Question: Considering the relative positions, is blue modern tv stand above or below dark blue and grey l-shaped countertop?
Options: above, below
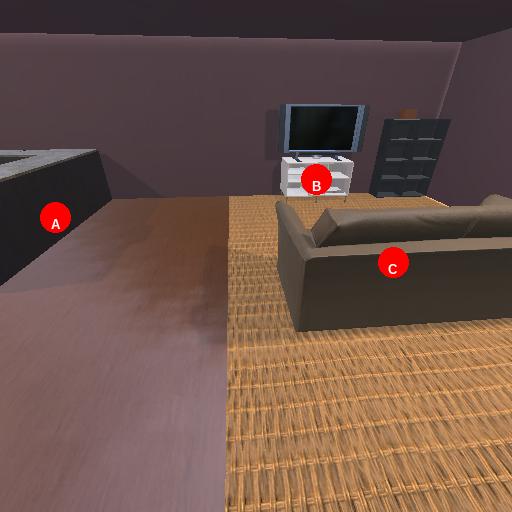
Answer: above